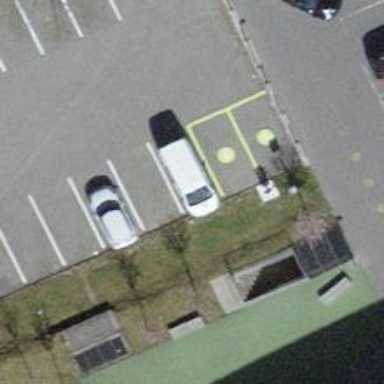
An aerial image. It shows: Car-sharing service available at this location.